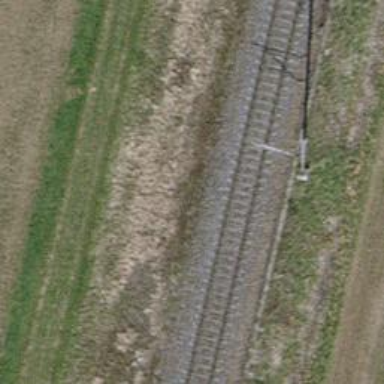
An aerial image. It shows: Single-track electrified railway with contact line.